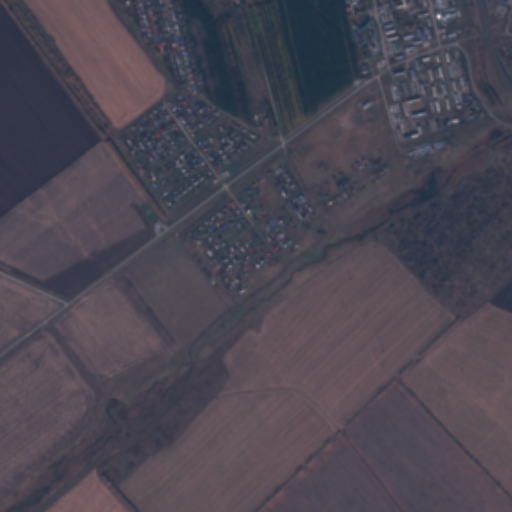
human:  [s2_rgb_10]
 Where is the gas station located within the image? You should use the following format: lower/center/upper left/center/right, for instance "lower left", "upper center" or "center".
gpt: The gas station is located in the upper right of the image.
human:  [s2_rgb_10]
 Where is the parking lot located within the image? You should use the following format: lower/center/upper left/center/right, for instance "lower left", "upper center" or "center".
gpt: There is no parking lot in the image.